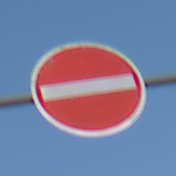
Verkehrszeichen: VerbotDerEinfahrt
Umgebung: Outdoor, Suburban
Tageszeit: SunriseSunset
Wetter: PartlyCloudy
Licht: Natural
Jahreszeit: Winter
Kontrast: MediumContrast